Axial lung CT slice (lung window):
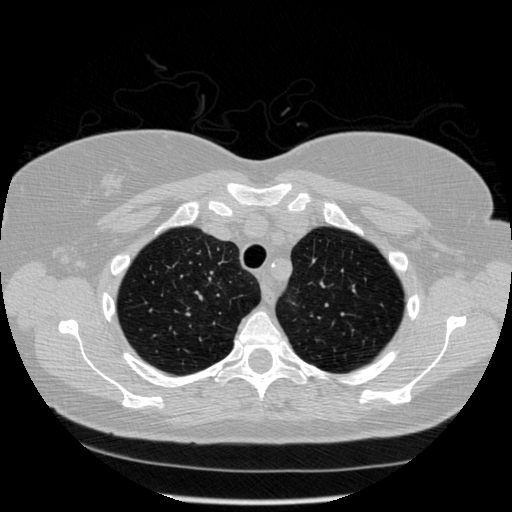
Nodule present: no